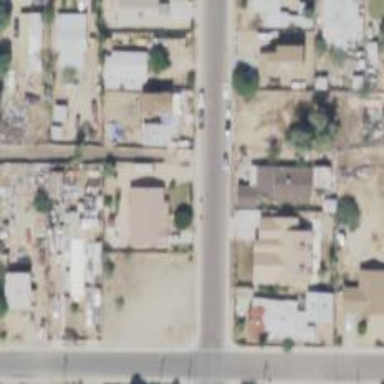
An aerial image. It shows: Alleyway designated as service road.